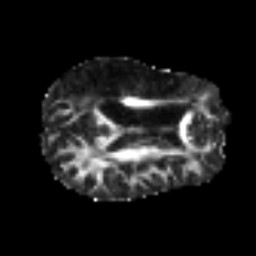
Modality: FA
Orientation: axial
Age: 54
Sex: male
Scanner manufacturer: siemens
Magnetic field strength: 3 T
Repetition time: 6.1 s
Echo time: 0.101 s